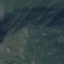
Land use / land cover class: HerbaceousVegetation